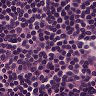
Metastatic tissue present: no